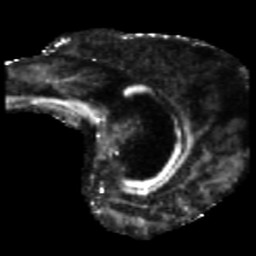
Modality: FA
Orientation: sagittal
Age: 49
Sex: male
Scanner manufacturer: siemens
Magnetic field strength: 3 T
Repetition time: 5.47 s
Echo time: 0.0854 s